Fundus camera: zeiss
Shooting center: fovea
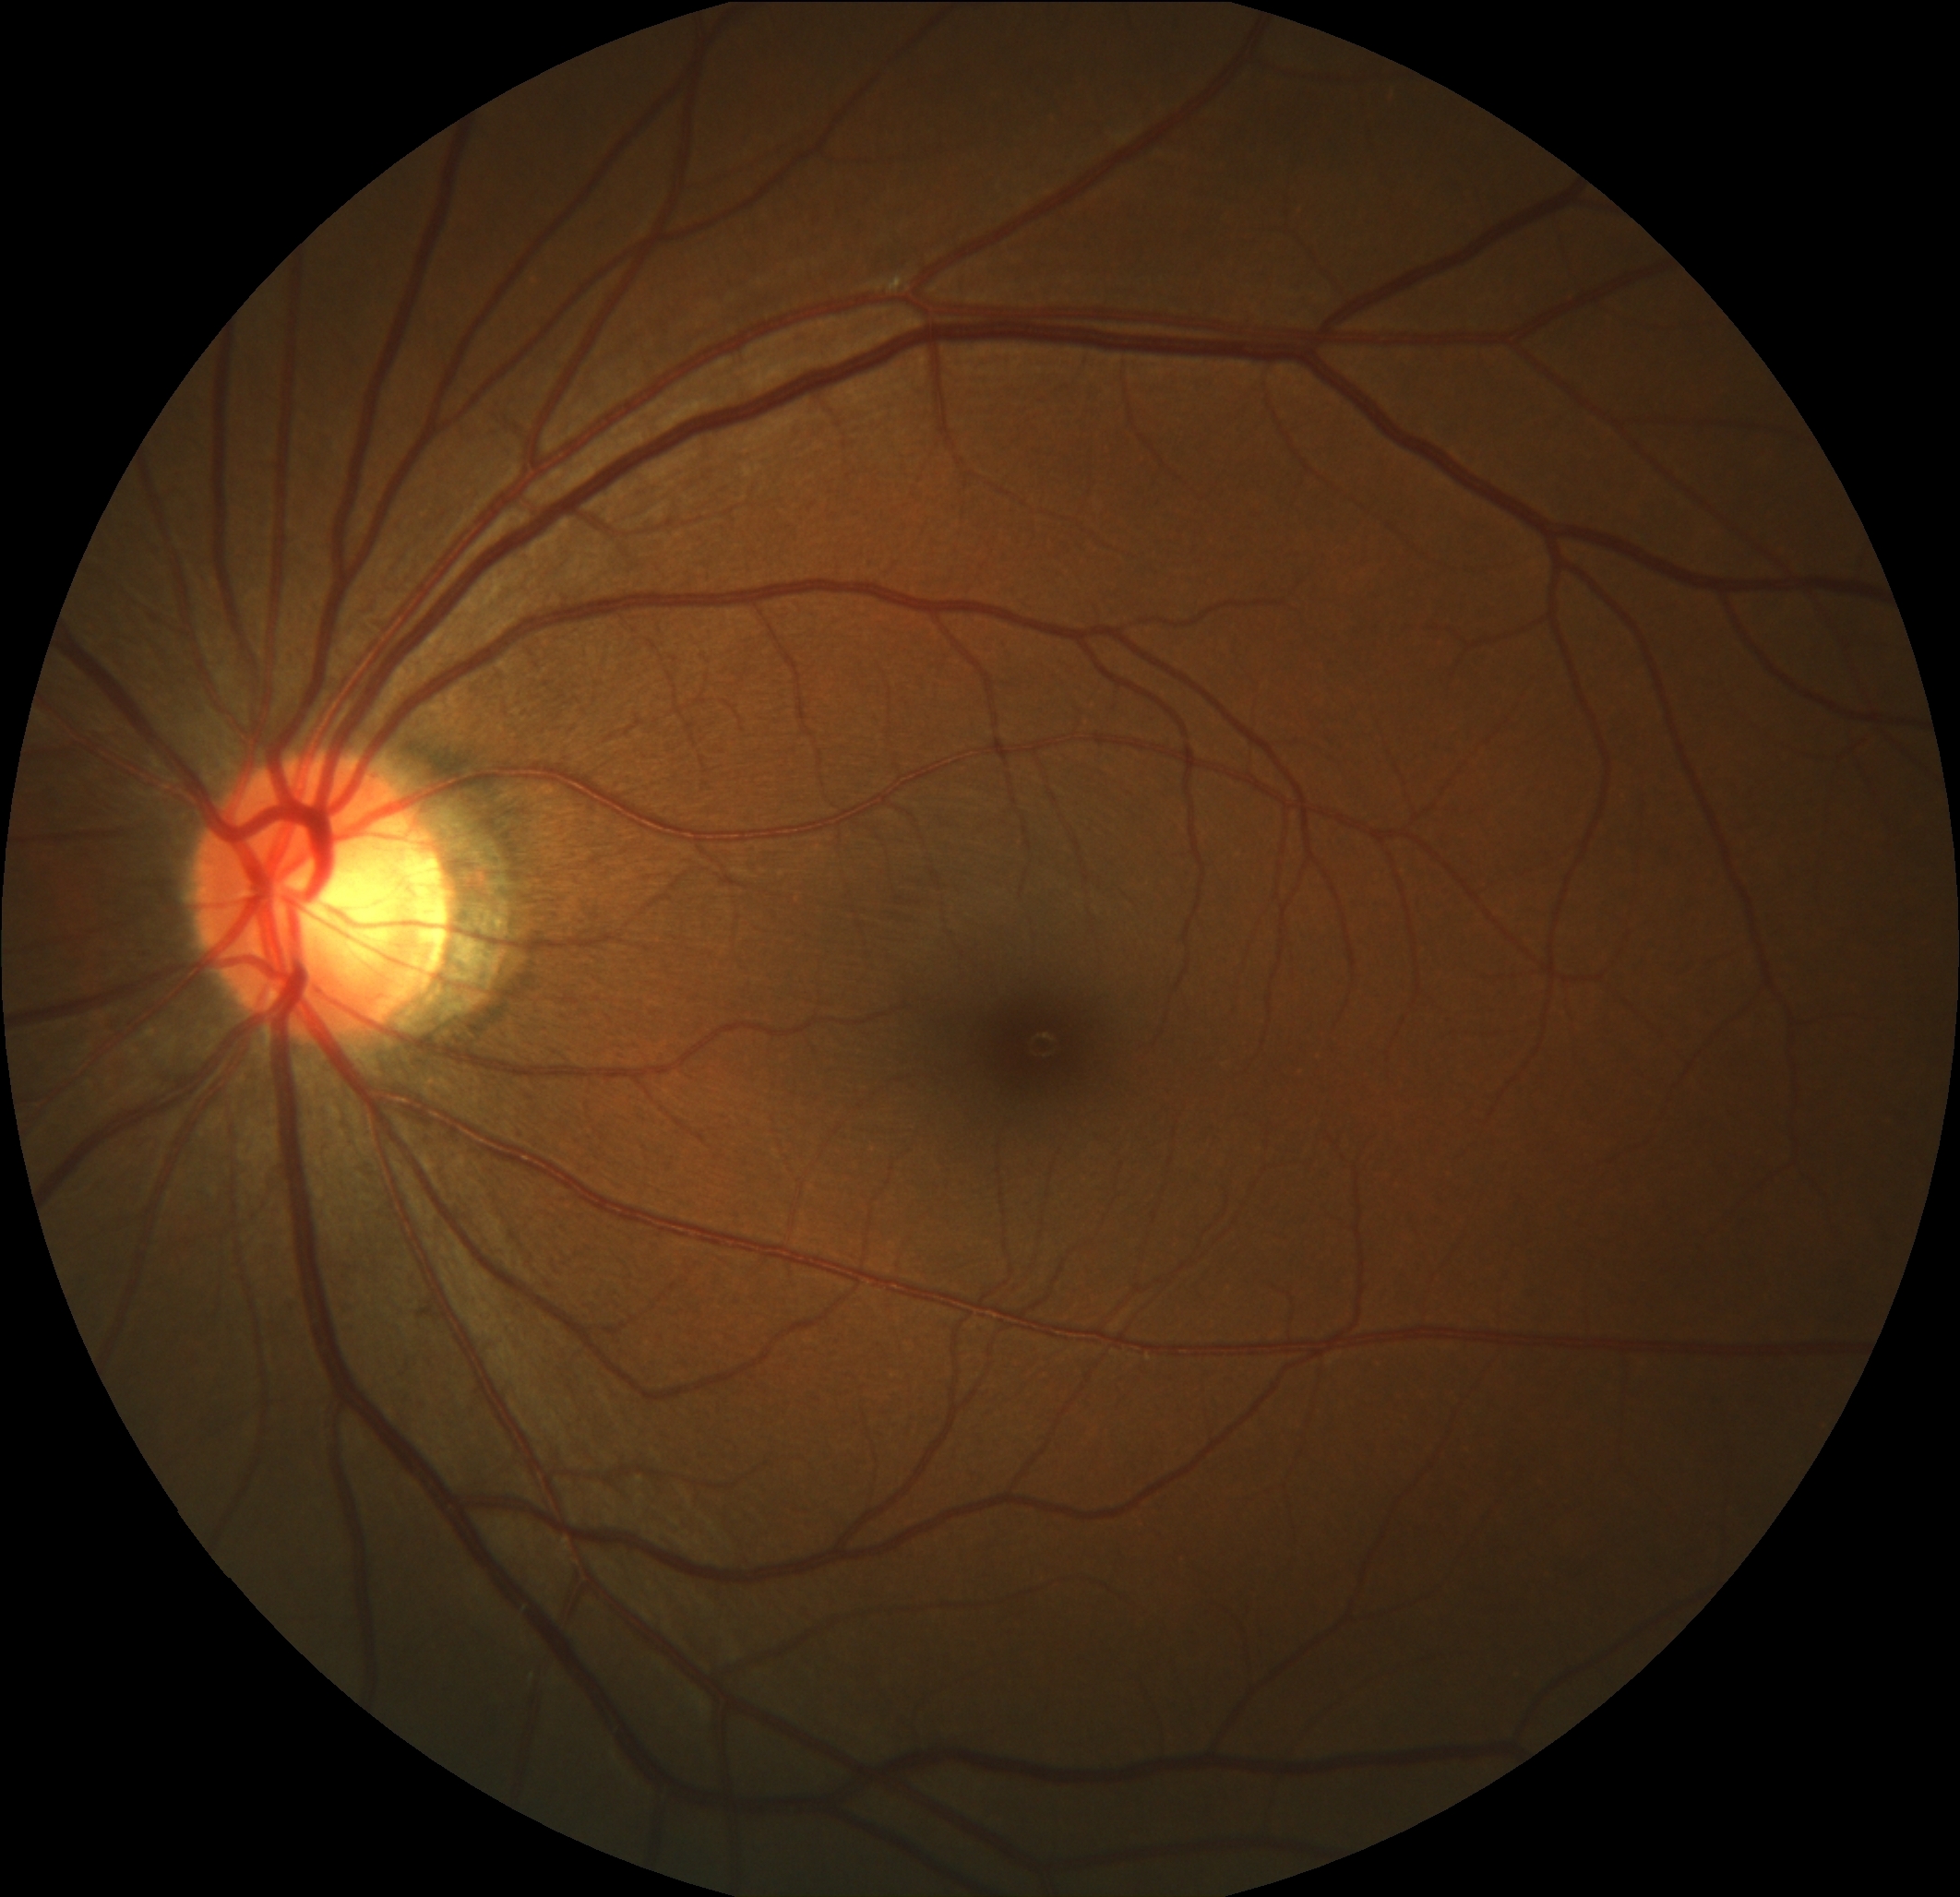
Pathologic myopia: no
Patchy retinal atrophy: present
Retinal detachment: absent